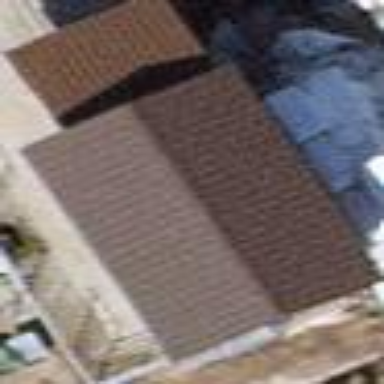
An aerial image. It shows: View of roof of building.